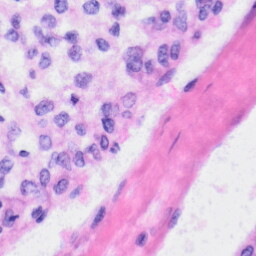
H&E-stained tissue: Liver